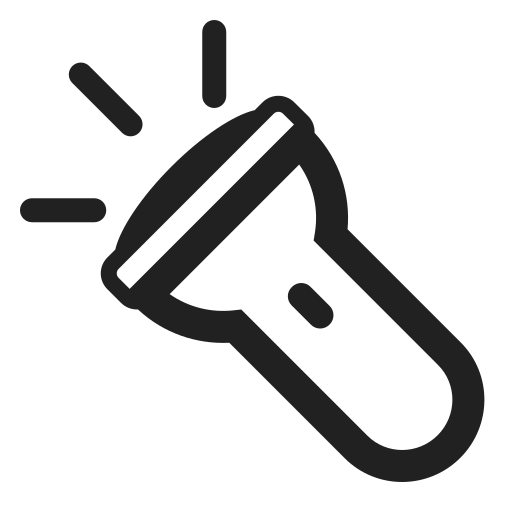
flashlight high contrast